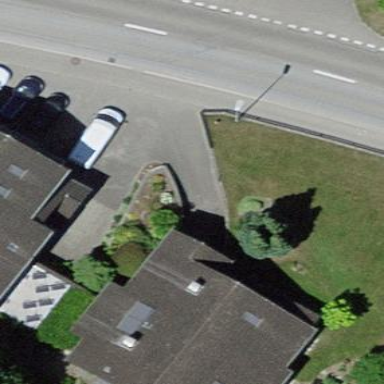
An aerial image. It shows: Building with tiled roof.